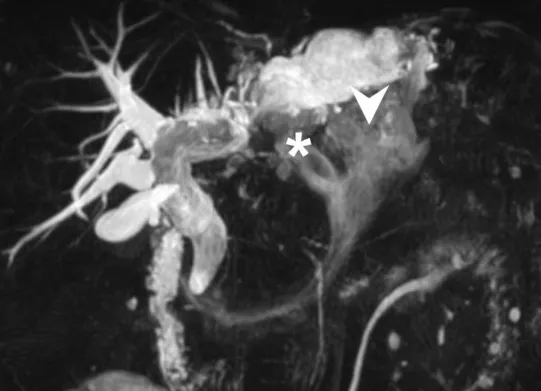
(B) Magnetic resonance cholangiopancreatography (MRCP) demonstrated diffuse dilatation of intrahepatic and extra-hepatic bile ducts, likely caused by mucous accumulation, which is a signature of mucin-producing IPNB. The images clearly showed the biliary-gastric fistulae (indicated by arrowhead and asterisk). Notably, intraluminal filling defects were found in left IHD and CBD, which may represent intraluminal papillary tumors or mucobilia. However, intraoperative choledochoscopy ruled out papillary tumor growth in the CBD.
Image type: radiology (mri)